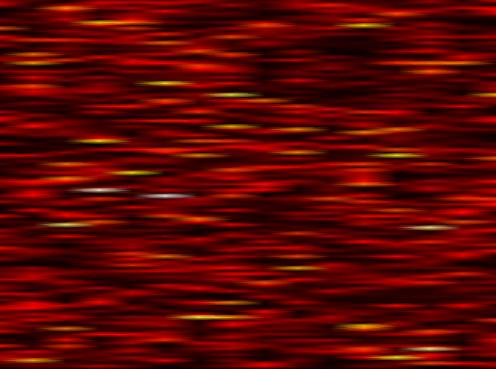
Label: OFDM